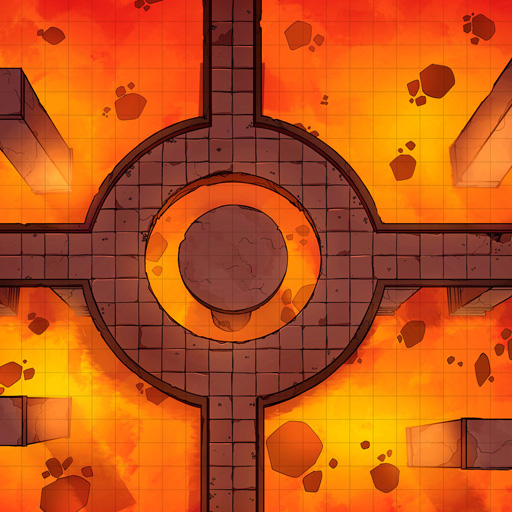
A D&D Grid Map circular stone walkways lava background stone pillars (Ring Of Fire Map)